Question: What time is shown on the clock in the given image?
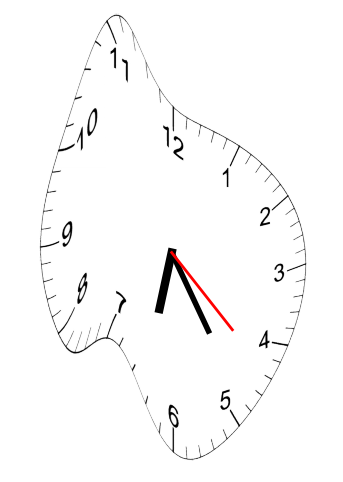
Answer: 06:24:22